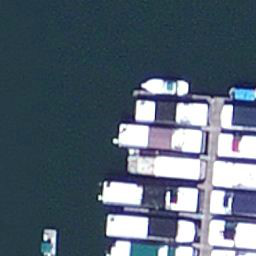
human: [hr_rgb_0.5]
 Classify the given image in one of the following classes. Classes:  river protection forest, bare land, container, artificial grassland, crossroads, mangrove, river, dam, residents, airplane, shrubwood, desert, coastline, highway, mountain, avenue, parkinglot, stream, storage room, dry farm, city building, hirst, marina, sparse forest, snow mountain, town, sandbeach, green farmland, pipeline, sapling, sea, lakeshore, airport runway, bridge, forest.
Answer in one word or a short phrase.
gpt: marina